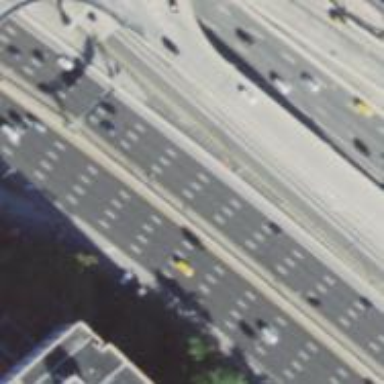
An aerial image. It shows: Asphalt motorway.